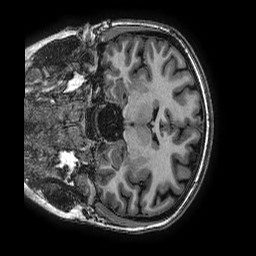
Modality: T1w
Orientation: coronal
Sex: female
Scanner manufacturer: ge
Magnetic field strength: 3 T
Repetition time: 0.0077 s
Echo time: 0.003436 s